Question: I've never used PHP or MySQL before, so this is all new to me. I'm trying to set up EasyAPNS so that I can send push notifications to iOS devices, and in order for this to work, I need MySQLi to be enabled. Well, I can't seem to figure out how to do that exactly... However, in phpMyAdmin's config.inc.php file I did notice this line:
'''
$cfg['Servers'][$i]['extension'] = 'mysql';
'''
If I change mysql to mysqli will MySQLi be enabled then? See the link below, this is why I think it should work. Thanks for your help!
<URL>
This is in php.ini. Is it commented out right now? What's the deal? Once it is uncommented, then changing the config.inc.php file should put it in full effect, right?

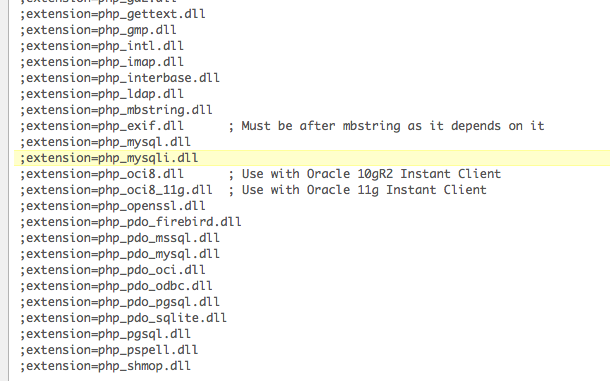
Answer: If im not mistaken mysqli should be enabled in the php.ini file. PHPMYADMIN is just an interface where you can adminster your DB. It has nothing to do with the application that you create. To actually turn on mysqli open your php.ini file then locate a line called
'''
extension=php_mysqli.dll
'''
and uncomment it. But for this to work your php must be compiled with it. To make sure of that restart your apache server and run
'''
phpinfo();
'''